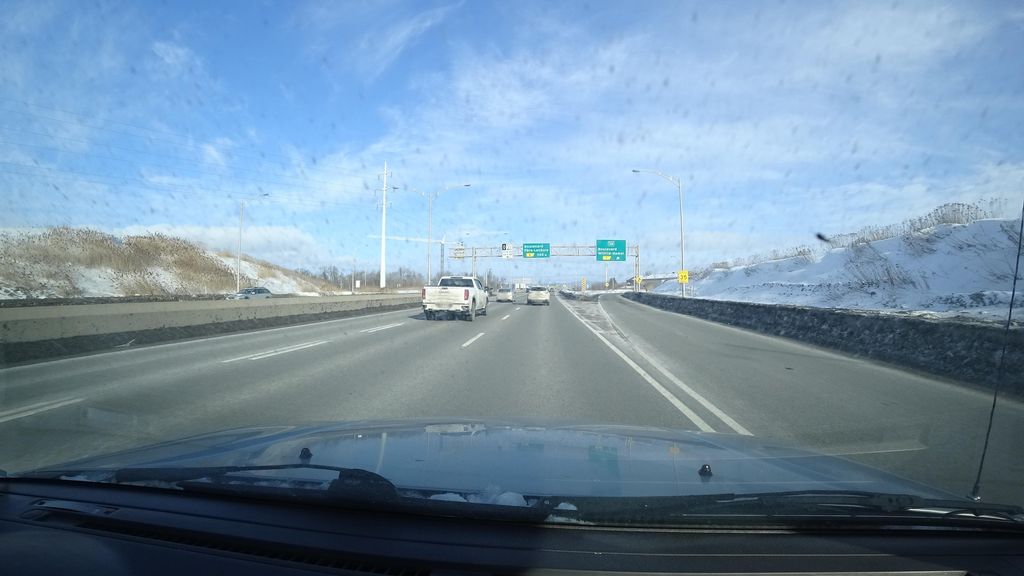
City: quebec_city